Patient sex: F
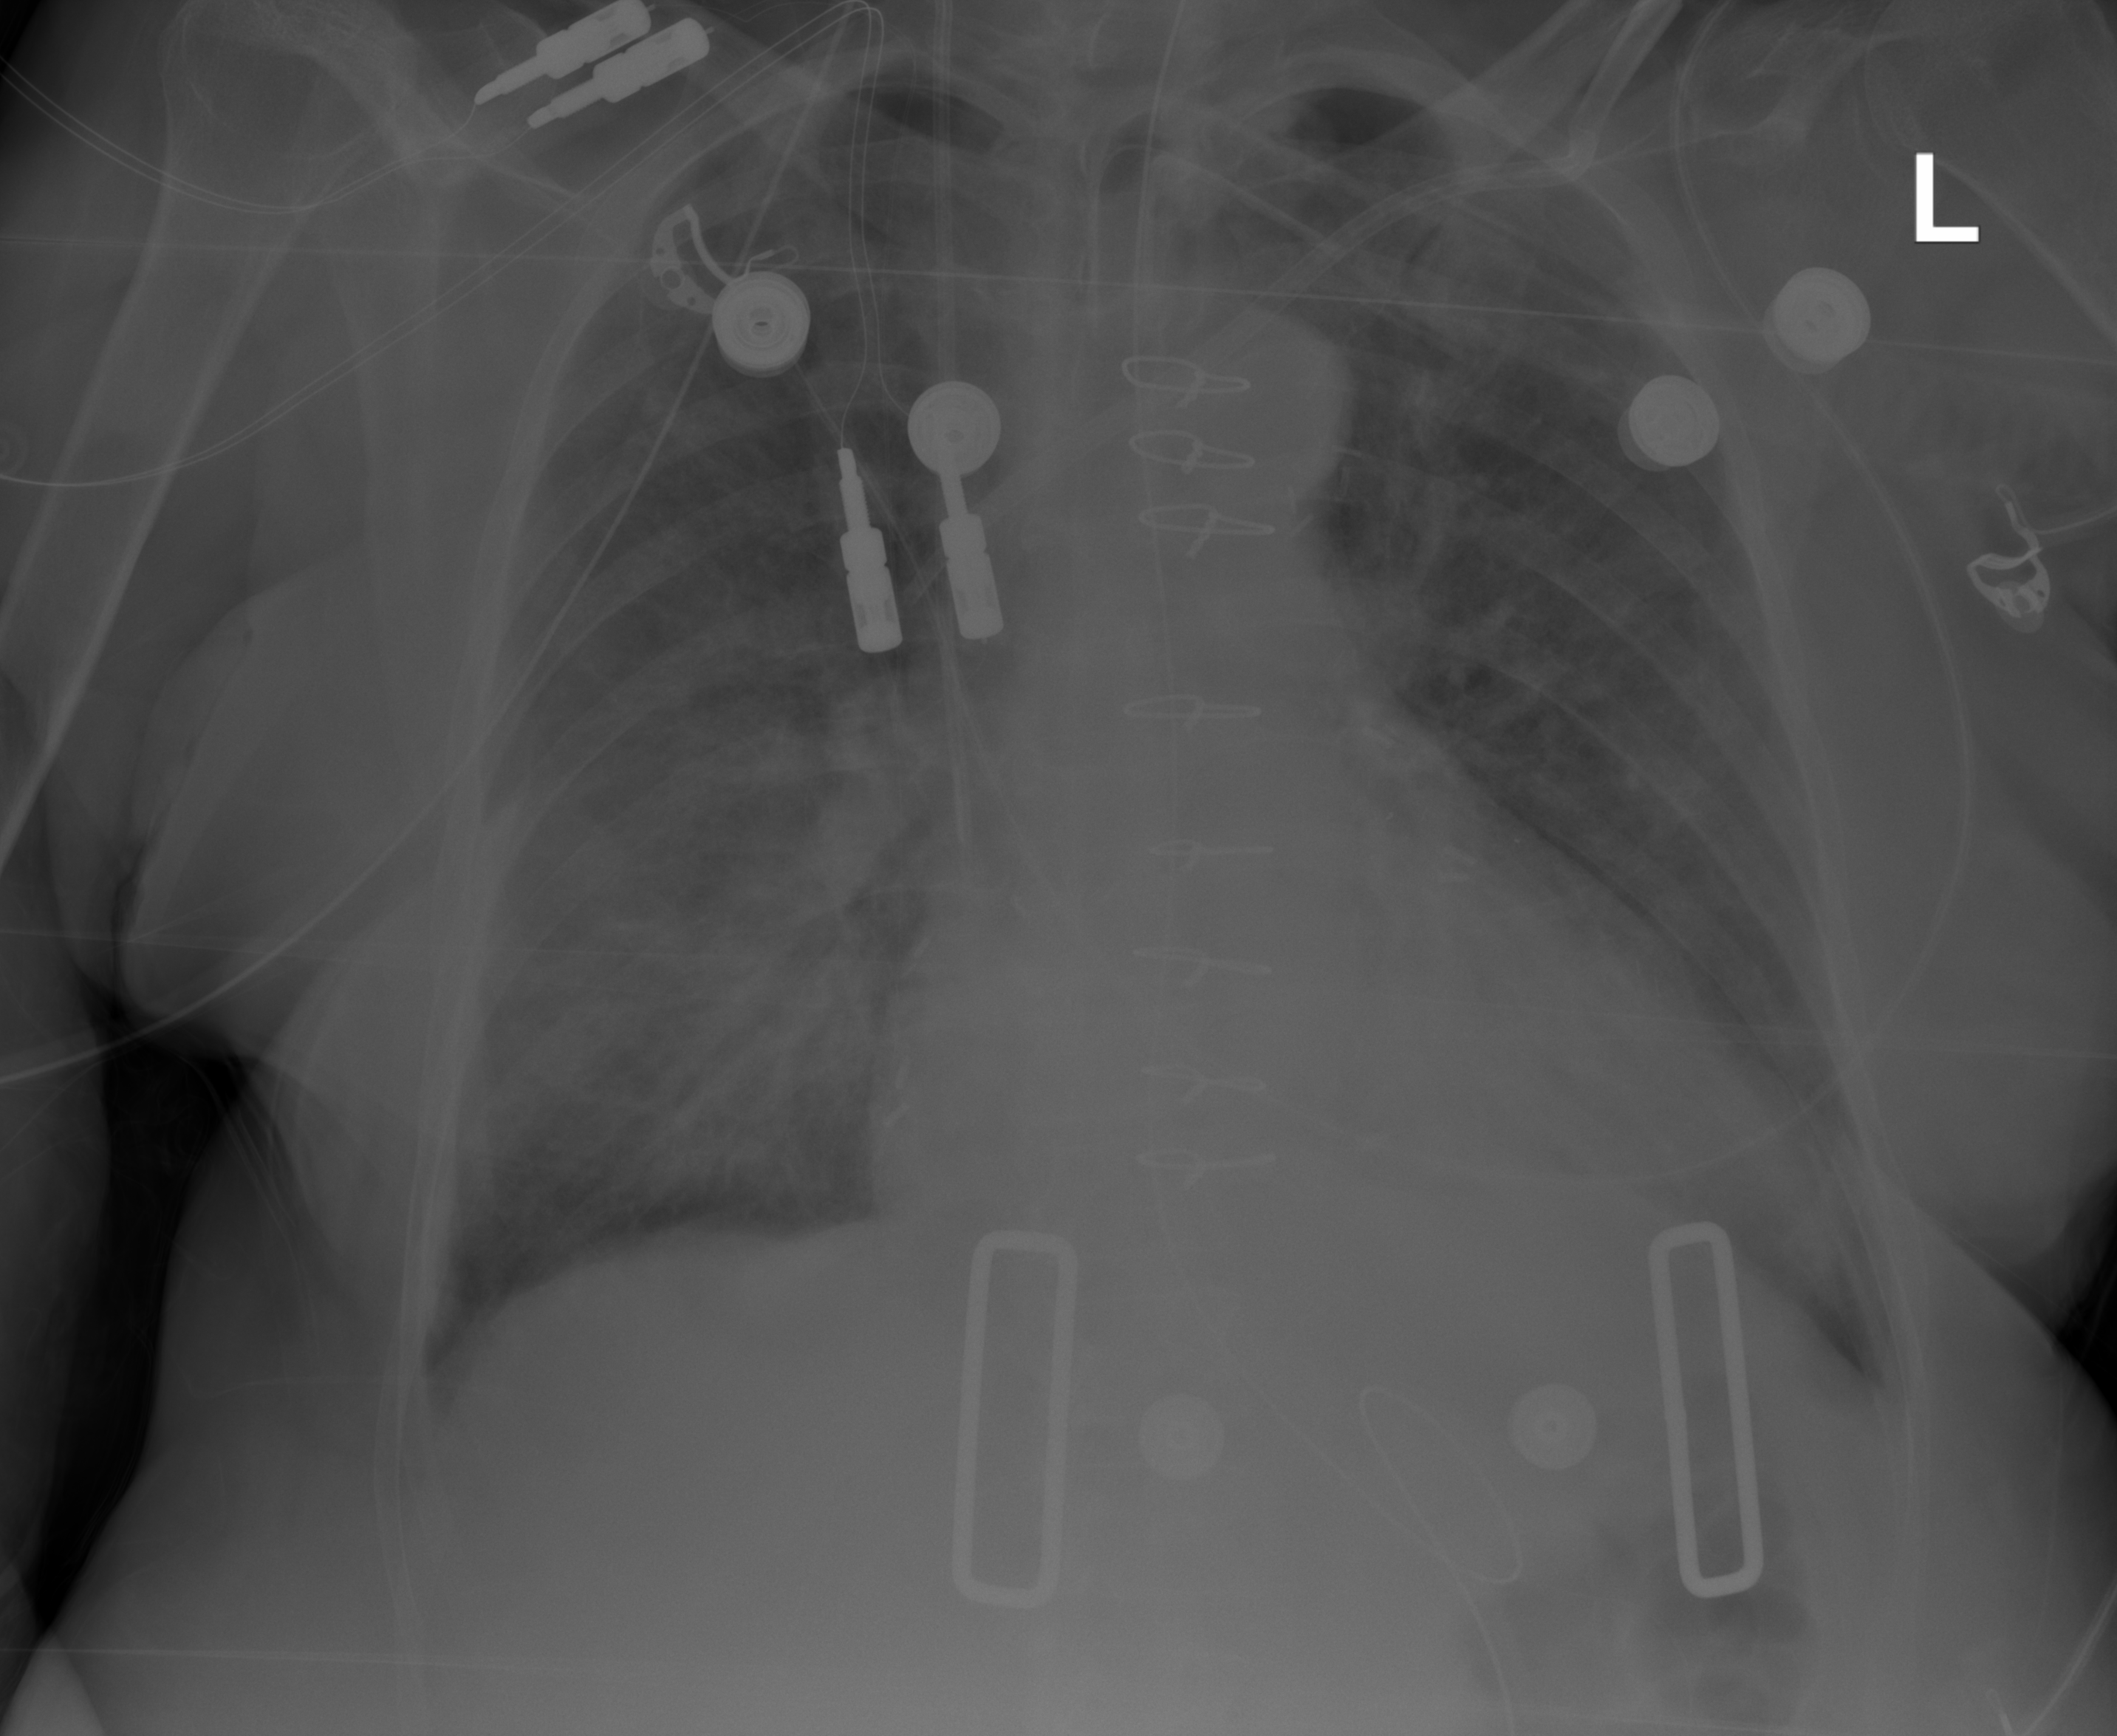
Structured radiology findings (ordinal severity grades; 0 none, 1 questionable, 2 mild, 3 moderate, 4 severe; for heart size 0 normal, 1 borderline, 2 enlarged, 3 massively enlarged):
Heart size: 2
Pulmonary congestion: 2
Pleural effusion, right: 0
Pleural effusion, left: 0
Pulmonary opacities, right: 3
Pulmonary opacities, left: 2
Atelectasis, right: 2
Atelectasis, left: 2